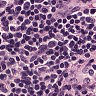
Metastatic tissue present: no